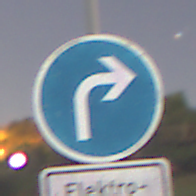
Verkehrszeichen: VorgeschriebeneFahrtrichtungRechts
Zusatzzeichen unten: BesondereFahrzeugeUndTransportgueter11
Umgebung: Outdoor, Nature
Tageszeit: Night
Wetter: Clear
Licht: Natural
Jahreszeit: NotSpecified
Kontrast: HighContrast